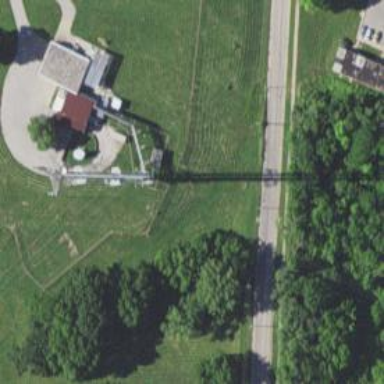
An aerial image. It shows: Communication mast tower.